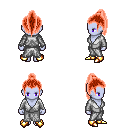
a pixel art fantasy rpg character, female body template, dark elf, purple skin, white robe, red pants, red long topknot hairstyle, gold boots, four views (front, back, left, right), 2x2 character sprite sheet, small pixel art, hard edges, no anti-aliasing